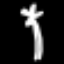
Label: palm tree